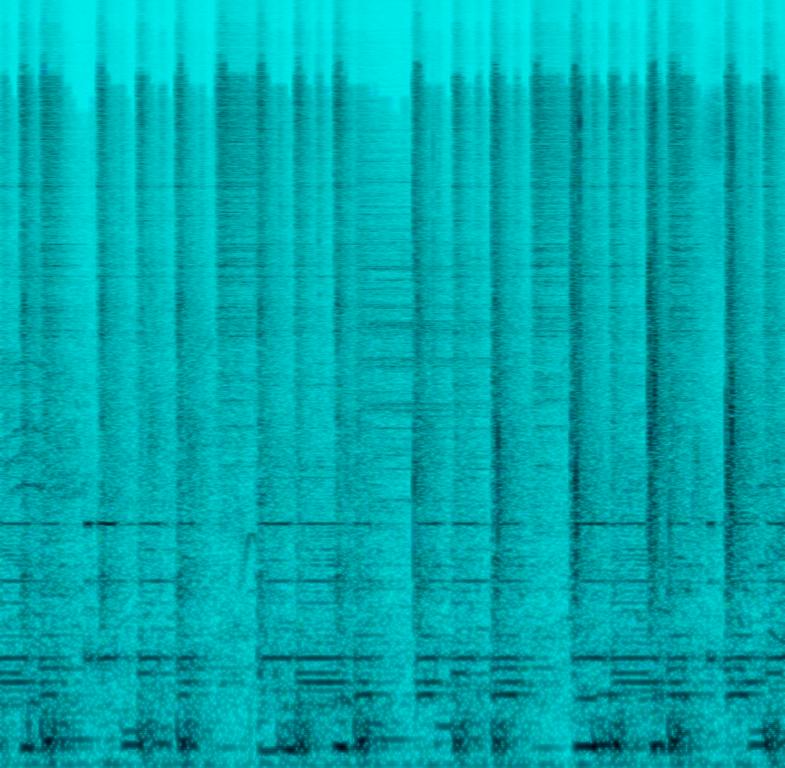
Encouraging gospel music featuring a women's choir, hand clapping, female background shouting, and a lead female vocalist. The choir is accompanied by a band vamping on one chord with an organist, heavy drumkit, and a syncopated bassline. Would fit in a southern spiritual service.